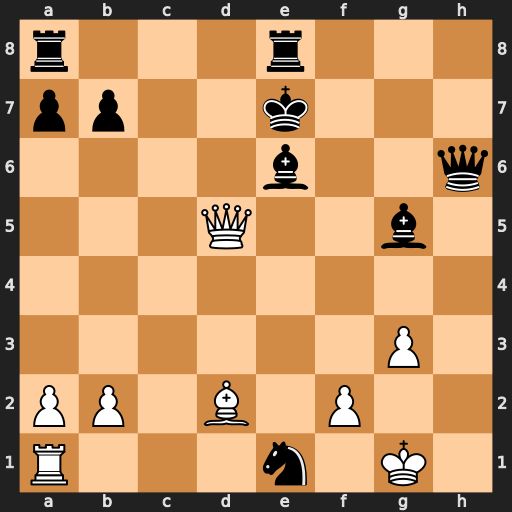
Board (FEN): r3r3/pp2k3/4b2q/3Q2b1/8/6P1/PP1B1P2/R3n1K1
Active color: w
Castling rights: -
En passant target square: -
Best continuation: Bxg5+ Qxg5 Qxg5+